Question: I'm struggling with how to build this window in WPF.
The window has a Text Block whose contents are not known at design time. The Window should grow vertically to make the entire Text Block visible
I've tried a hierarchy similar to:
'''
Window (auto height)
Stack Panel (vertical orientation)
Text Block
Check Box
Grid (for precise positioning of the buttons)
Button 1
Button 2
'''
Is this a reasonable hierarchy? Is there a better way to build this?

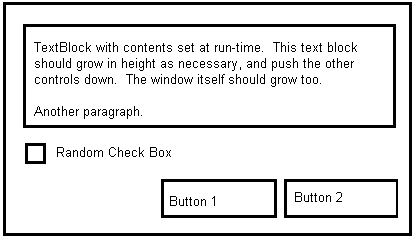
Answer: What you are doing should work fine. You will want to make sure that you use the <URL> on your parent Window.
Something like this:
'''
<Window x:Class="WpfApplication1.MainWindow"
xmlns="http://schemas.microsoft.com/winfx/2006/xaml/presentation"
xmlns:x="http://schemas.microsoft.com/winfx/2006/xaml"
Title="MainWindow" Width="525" SizeToContent="Height">
<Grid Height="auto" >
<StackPanel Orientation="Vertical" >
<TextBlock Name="tb1" TextAlignment="Justify" TextWrapping="Wrap" Text="" />
<Grid Height="30">
<CheckBox VerticalAlignment="Center" Name="Random">Random CheckBox</CheckBox>
</Grid>
<Grid Height="auto">
<Button Name="button1" HorizontalAlignment="Right" Margin="0,0,80,0" Width="70" Height="30" Click="button1_Click" />
<Button Name="Button2" HorizontalAlignment="Right" Width="70" Height="30" Click="Button2_Click" />
</Grid>
</StackPanel>
</Grid>
</Window>
'''
**CodeBehind"
'''
private void button1_Click(object sender, RoutedEventArgs e)
{
tb1.Text += "TextBlock with contentes set at run-time. " +
"This text block should grow in height as necessary, " +
"and push the other controls down. The window itself " +
"should grow to
Another paragraph
";
}
'''